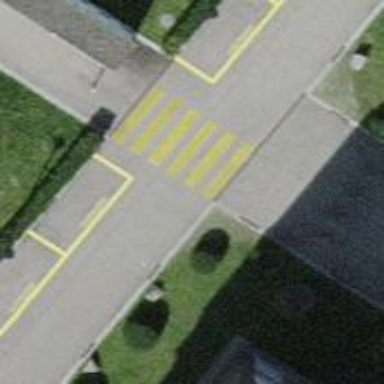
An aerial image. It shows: Uncontrolled zebra crossing.